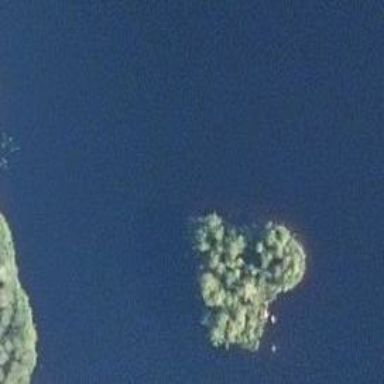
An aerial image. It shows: Islet covered with woodland.